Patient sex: M
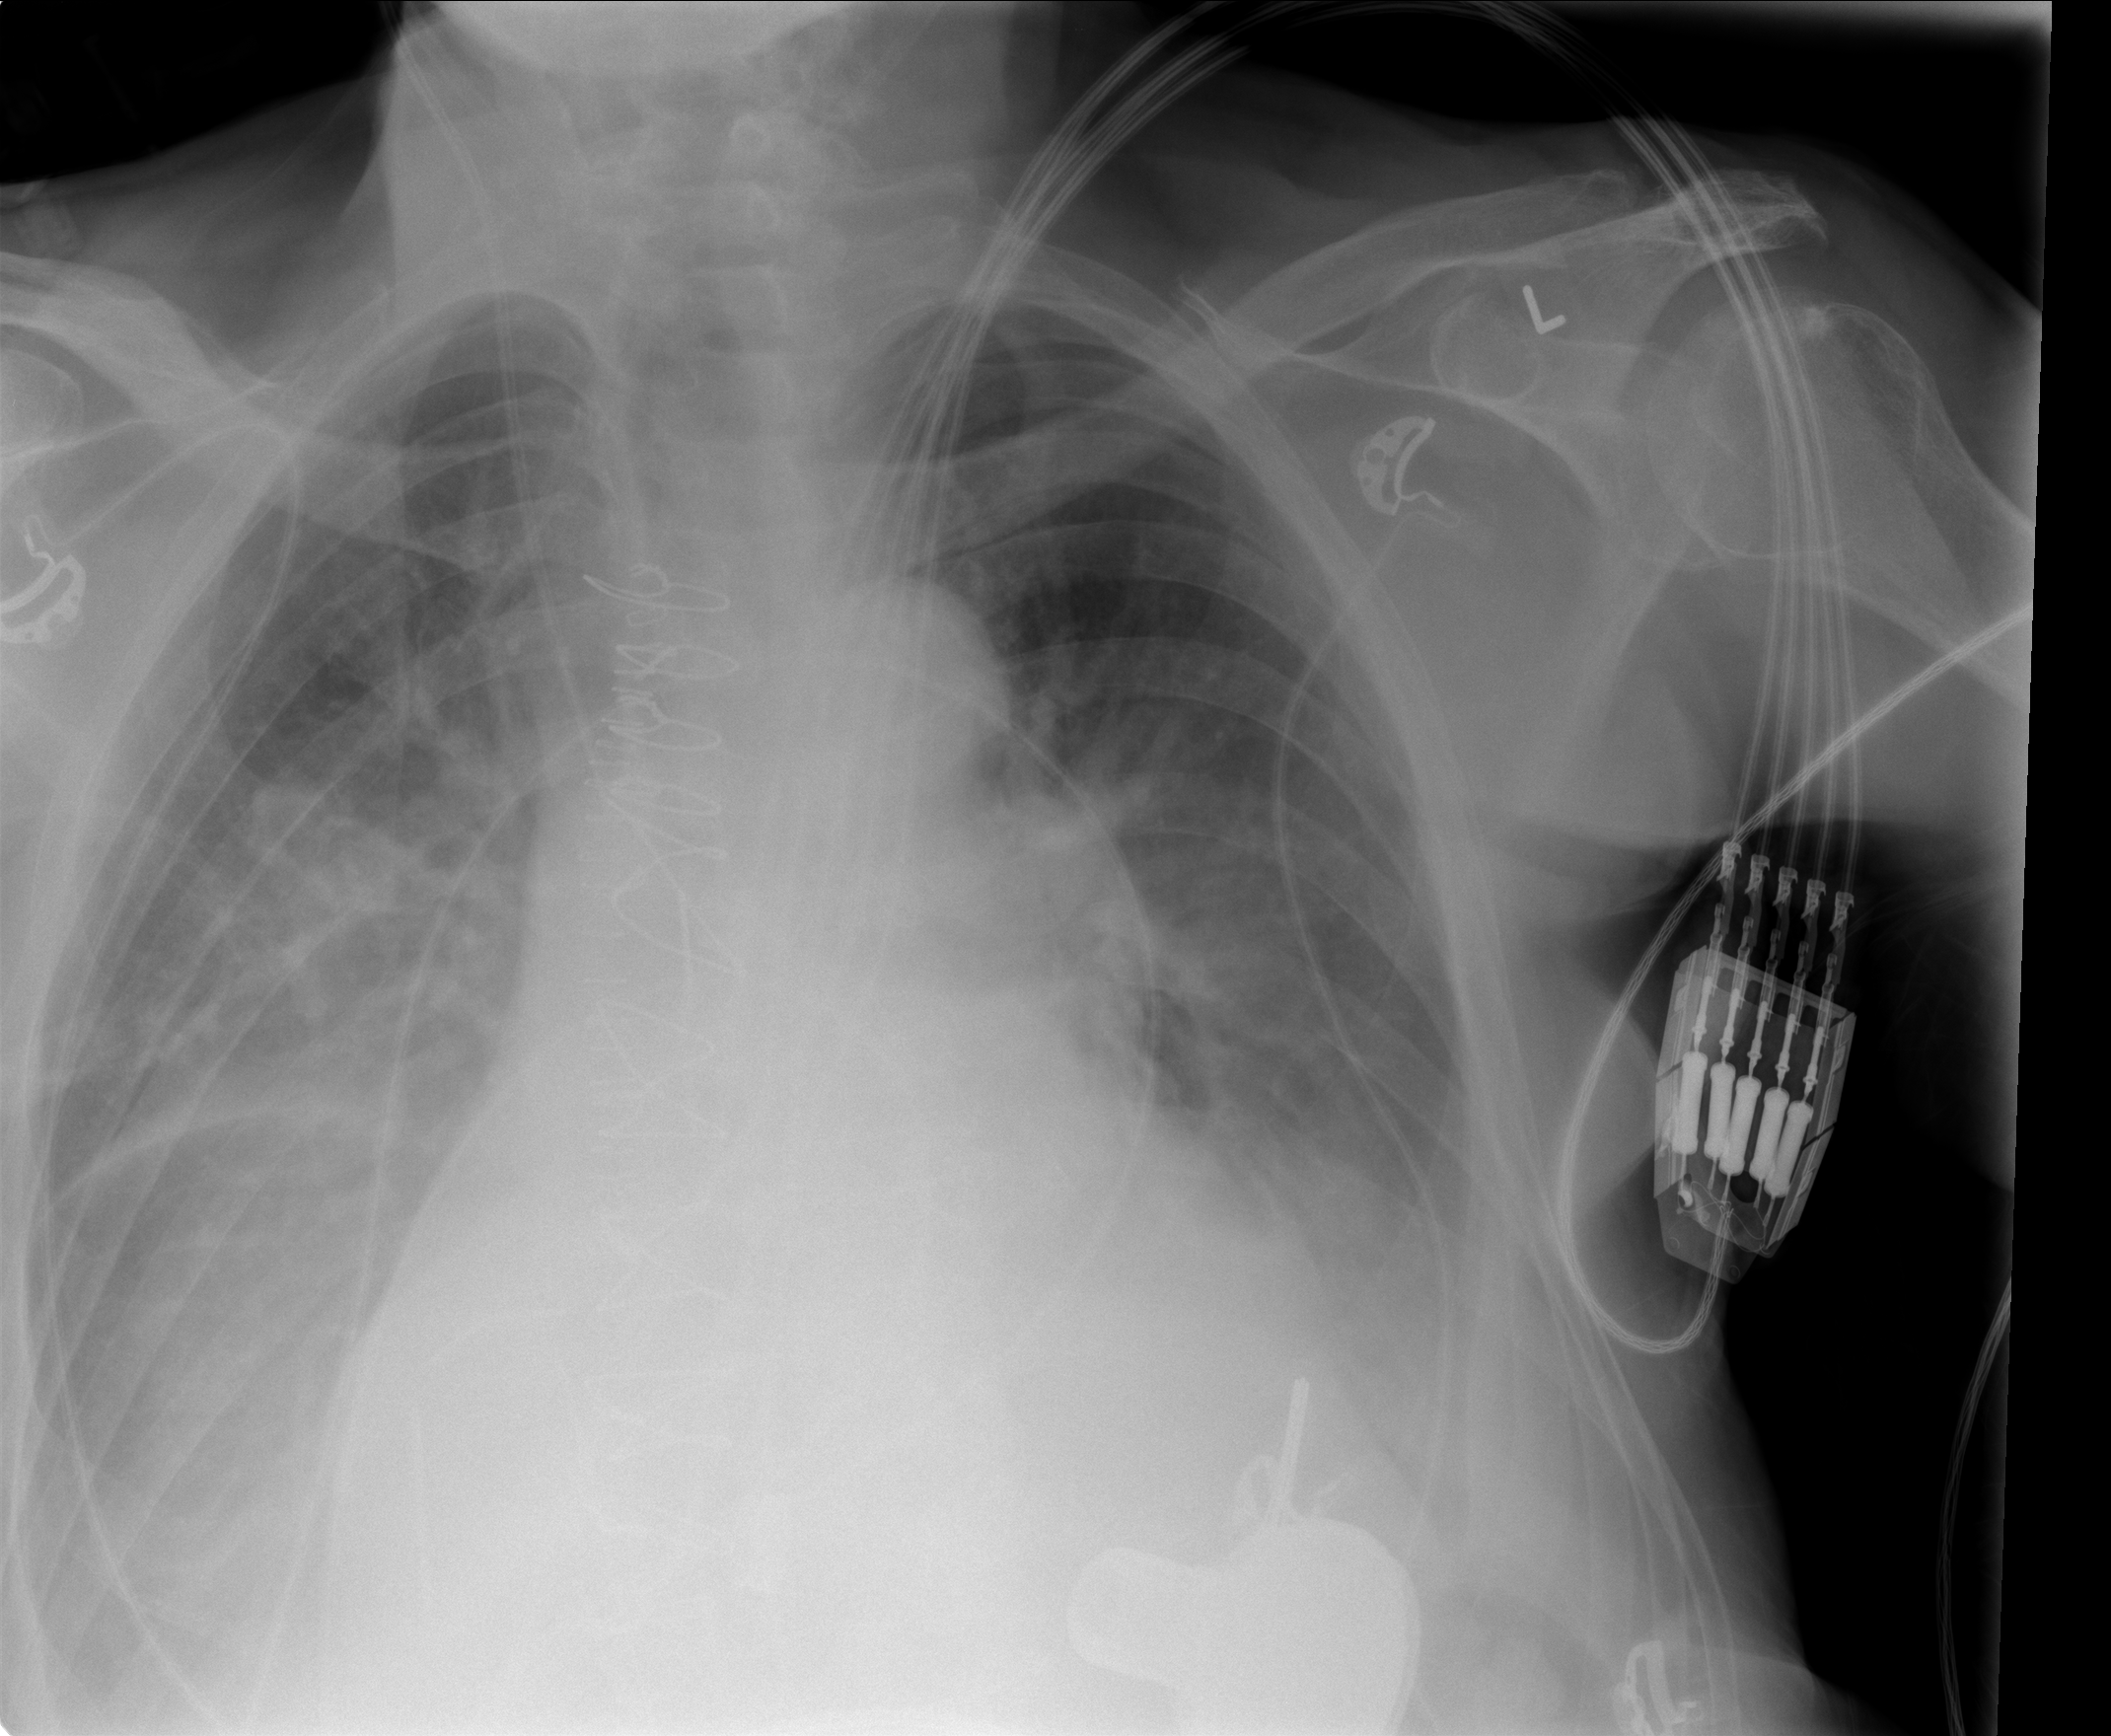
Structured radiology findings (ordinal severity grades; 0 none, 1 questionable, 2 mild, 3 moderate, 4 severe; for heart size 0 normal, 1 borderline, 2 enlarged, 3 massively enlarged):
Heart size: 3
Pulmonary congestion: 3
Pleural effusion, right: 2
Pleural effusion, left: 2
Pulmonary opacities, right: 0
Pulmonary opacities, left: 0
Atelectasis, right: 2
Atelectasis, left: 2